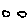
Label: circle